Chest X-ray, AP view. Patient: 68 years old, sex M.
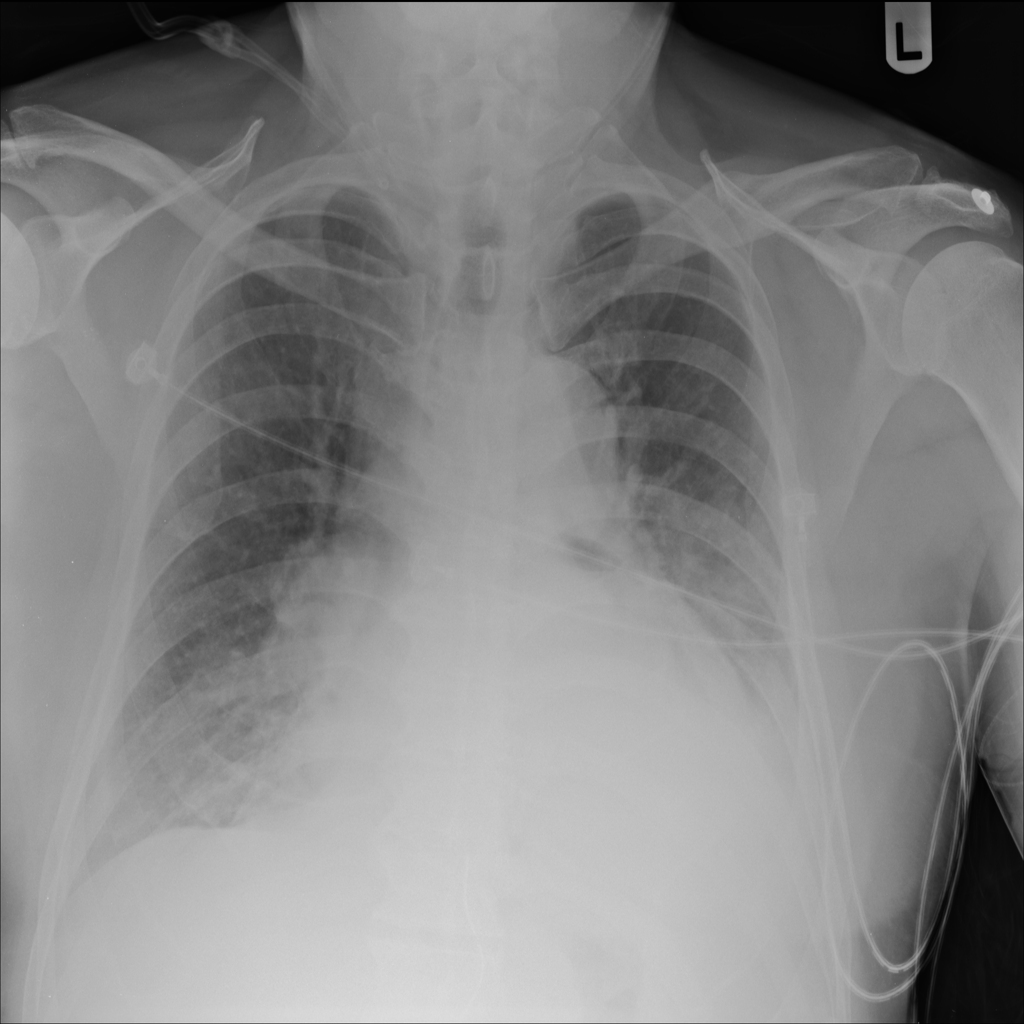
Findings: Consolidation